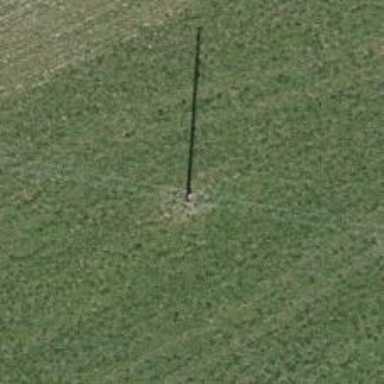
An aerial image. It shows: Power pole.